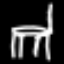
Label: chair